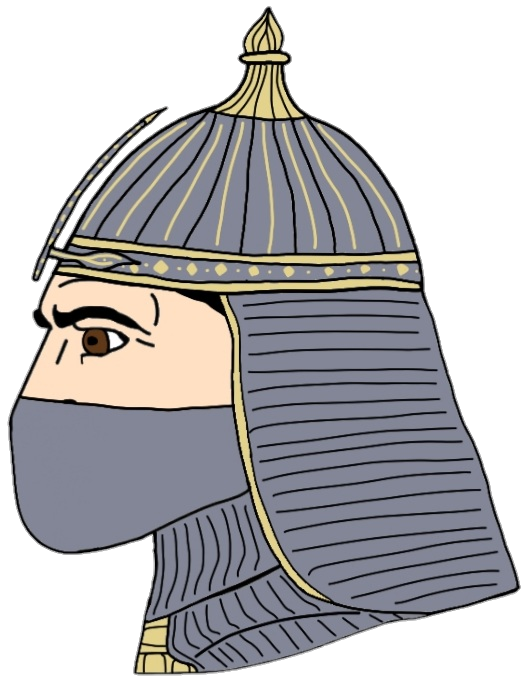
Label: 4_Yes_Chad